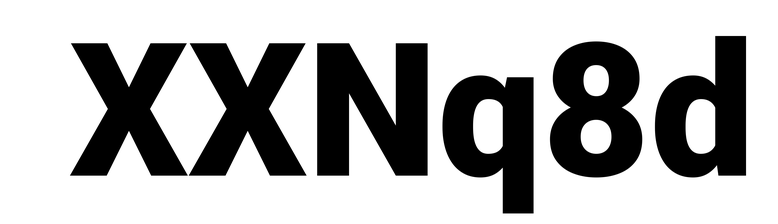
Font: Roboto_Black